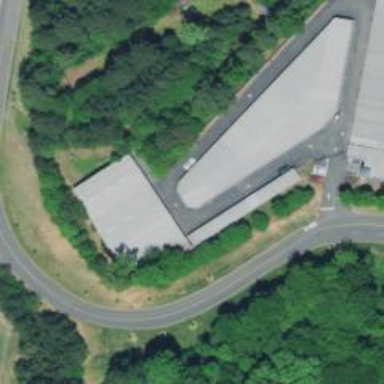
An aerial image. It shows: Building housing storage rental shop.